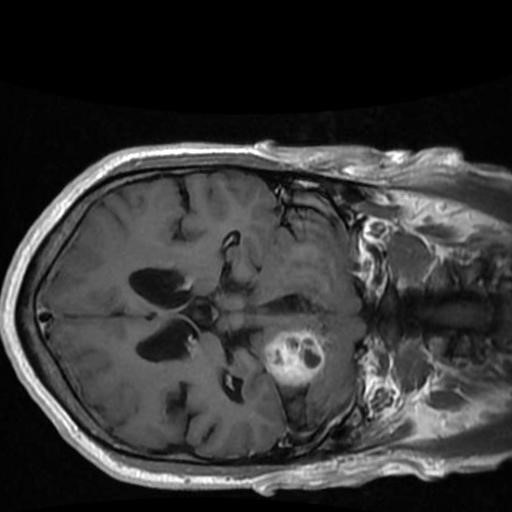
Label: brain_menin